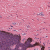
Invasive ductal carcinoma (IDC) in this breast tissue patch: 0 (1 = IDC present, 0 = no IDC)